Question: I'm work on an application that needs to be constantly authenticated with a server, so I would like to save user credentials and then use it whenever necessary. Consequently when the user launch the application there is a verification checking for the credentials and then, if it is valid, proceeding the user to a UITabBarController. That way the user does not have to sign in every time the aplication is executed. Considering that, whenever user taps sign out I will need to push Sign In View Controller as well as dismiss UITabBarController. My question is How I'm going to dismiss UITabBarController? I don't think delegate is going to help since my Sign In View Controller don't even know about the UITabBarController and I can't make UITabBarController dismiss itself. Also I have a concern that if I don't dismiss UITabBarController its going to stay in memory.
I have drawn a diagram in order to clarify the scenario.

Thanks,
Marcos.
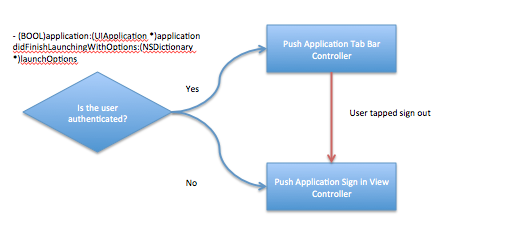
Answer: You have 2 choices:
1) Present the login view controller from the tabbar Controller
'''
[self.tabBarController presentViewController:loginViewController animated:YES];
'''
2) Each time change the root view controller of your application window:
'''
[[UIApplication sharedApplication].window setRootViewController:tabBarController];
'''
and then:
'''
[[UIApplication sharedApplication].window setRootViewController:loginViewController];
'''